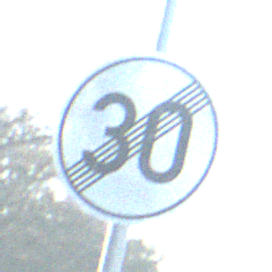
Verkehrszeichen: EndeGeschwindigkeit30
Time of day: MorningAfternoon
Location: Outdoor (Nature)
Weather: Clear
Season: NotSpecified
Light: Natural